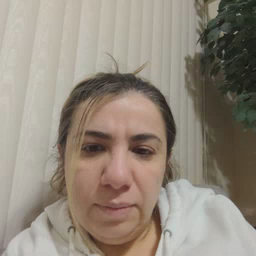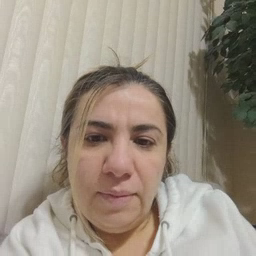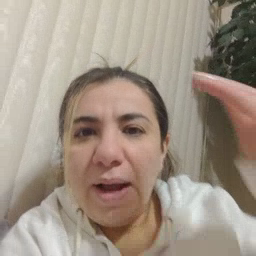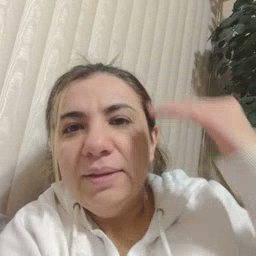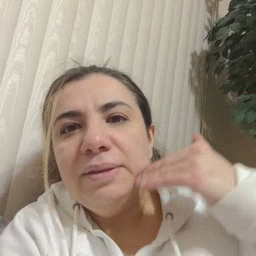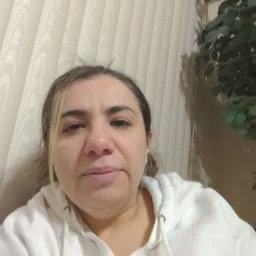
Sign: head